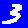
Digit: 3